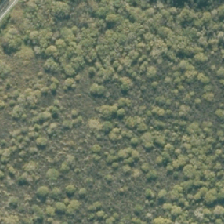
Land cover: herbaceous_freshwater_vege